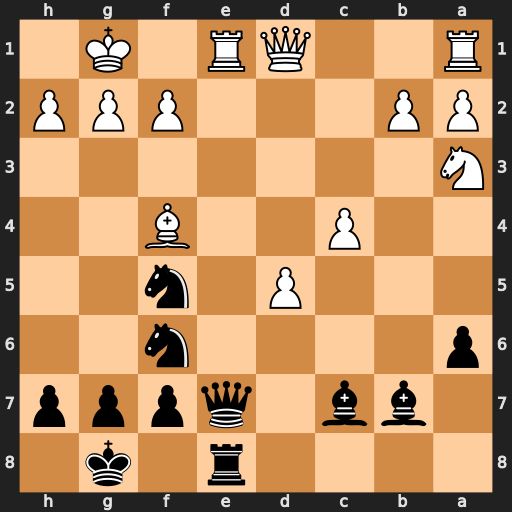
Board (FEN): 4r1k1/1bb1qppp/p4n2/3P1n2/2P2B2/N7/PP3PPP/R2QR1K1
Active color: b
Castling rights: -
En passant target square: -
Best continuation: Qxe1+ Qxe1 Rxe1+ Rxe1 Bxf4